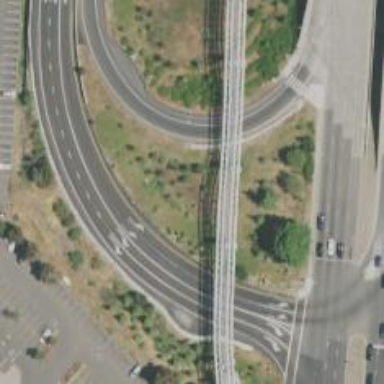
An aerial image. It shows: Motorway link.